Field crop: tomato
Growth stage: 1
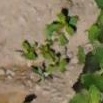
Species: portulaca